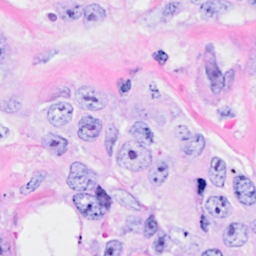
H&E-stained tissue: Breast